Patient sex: M
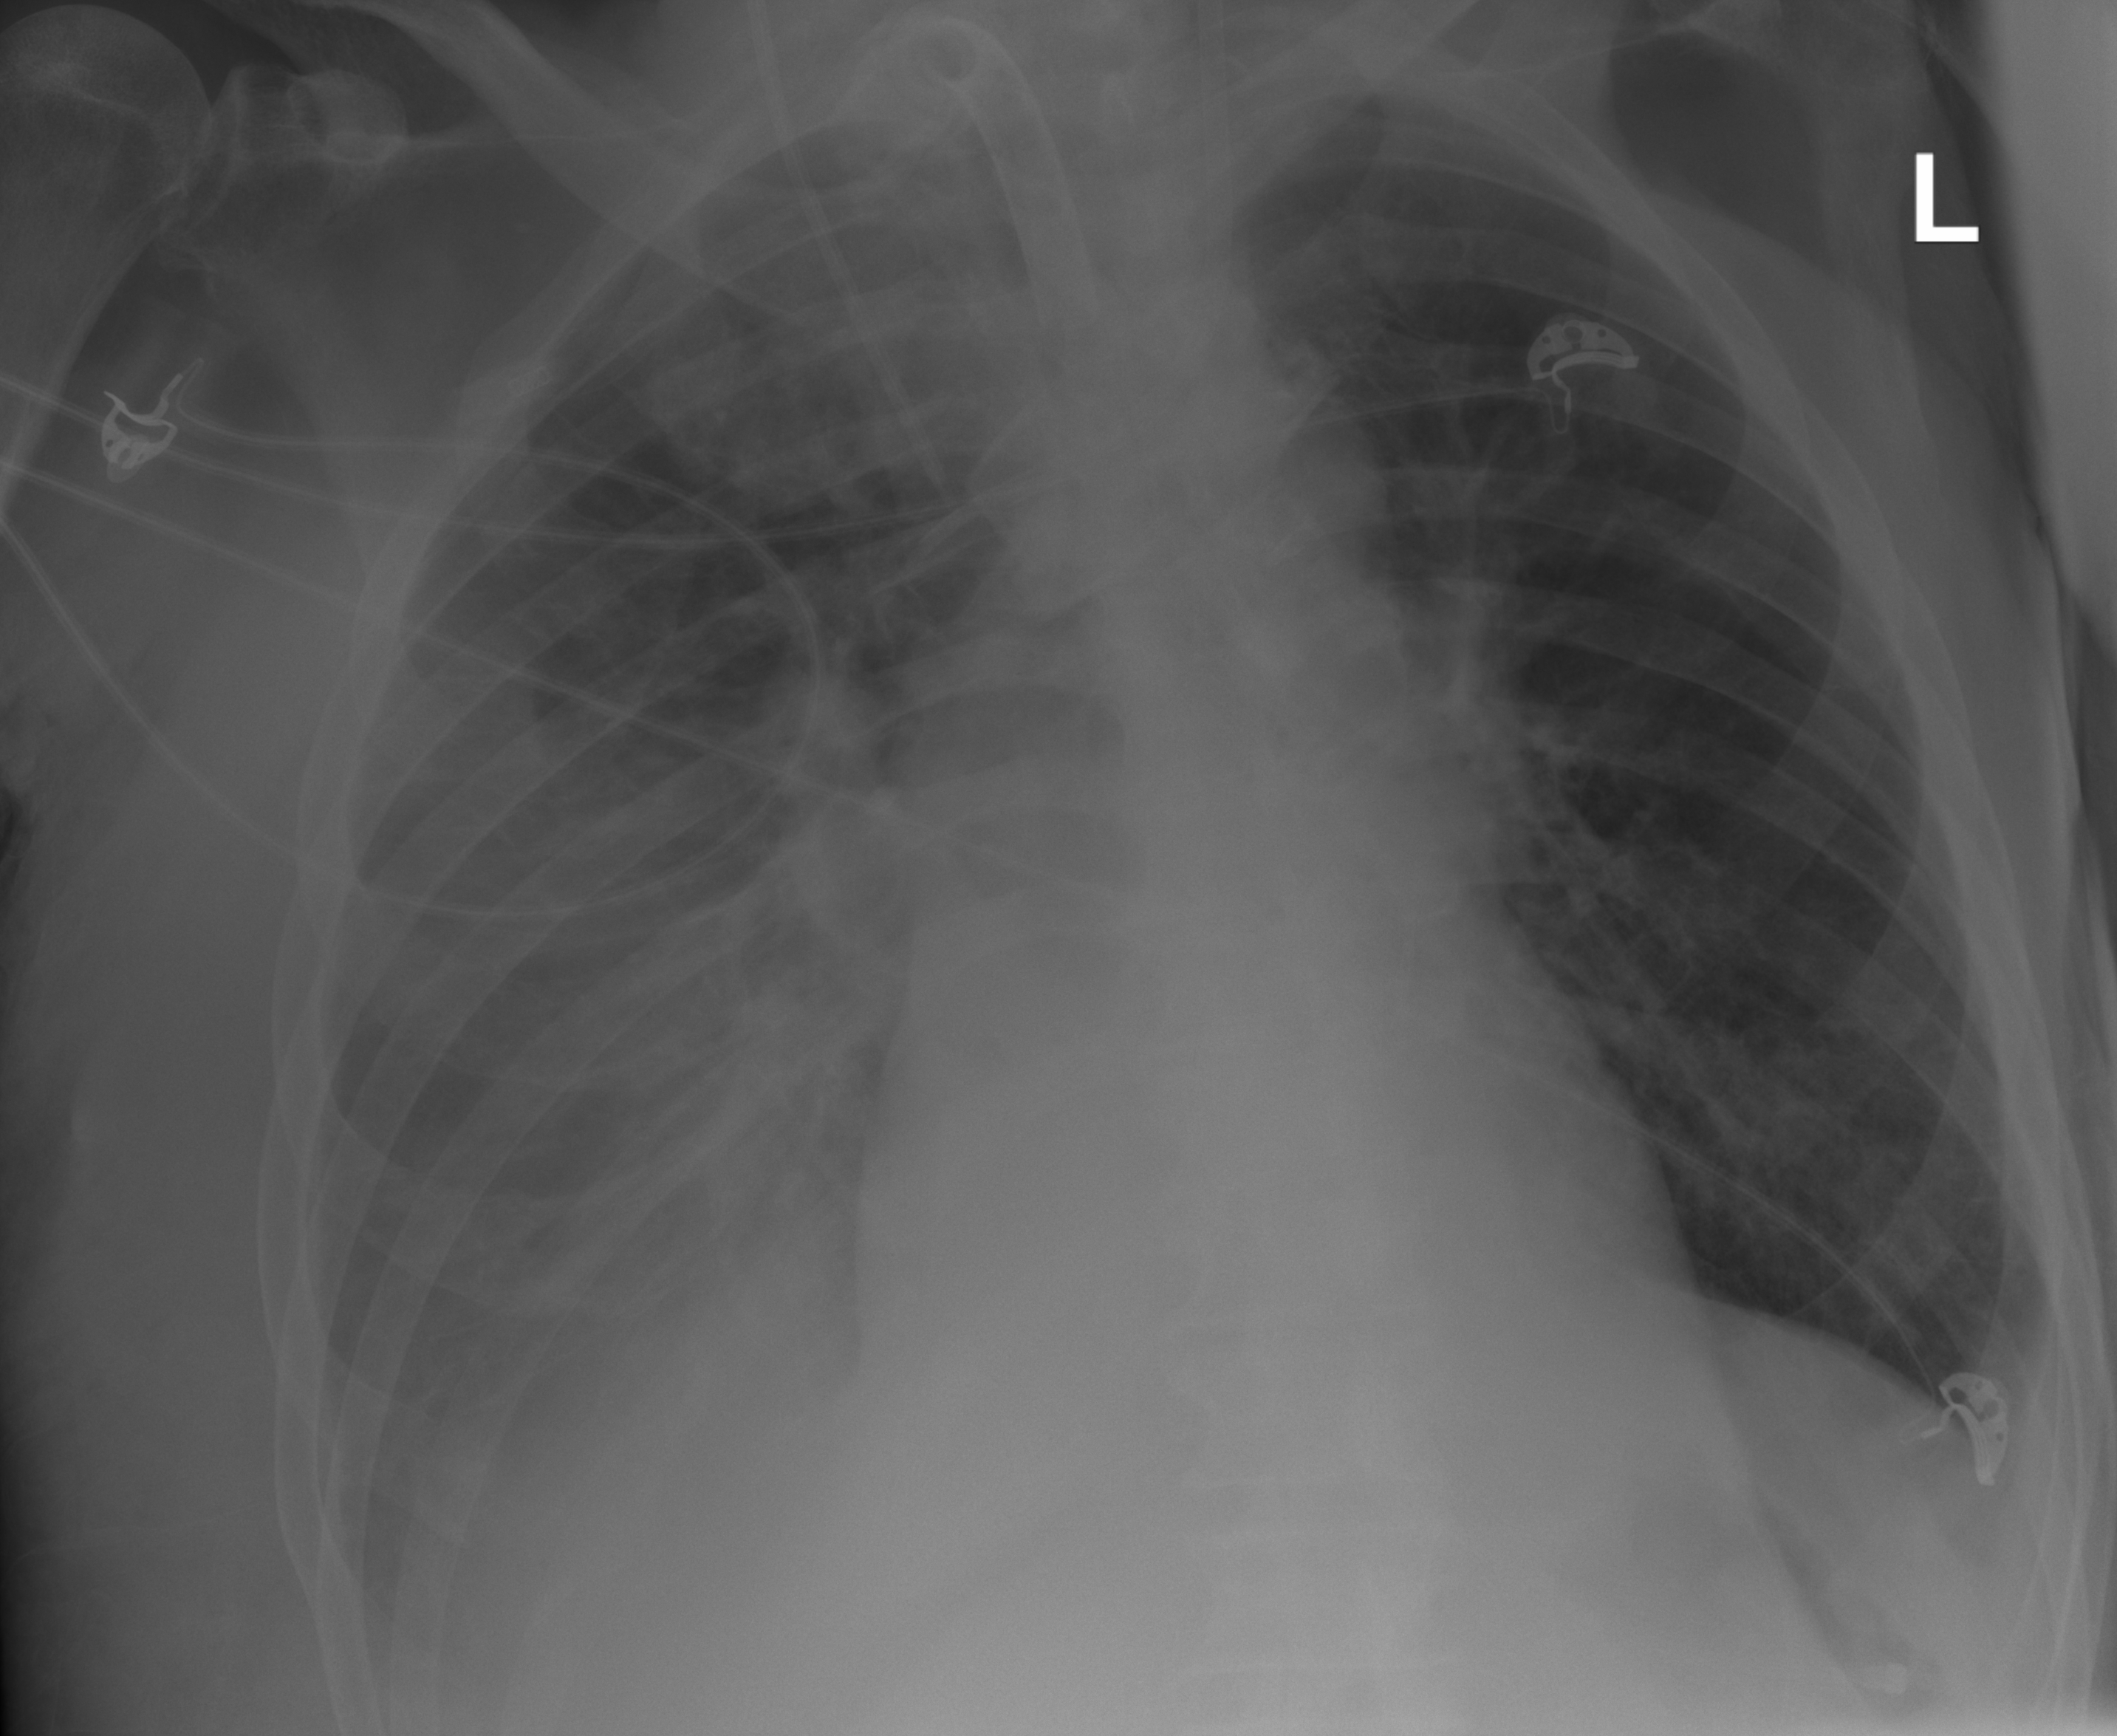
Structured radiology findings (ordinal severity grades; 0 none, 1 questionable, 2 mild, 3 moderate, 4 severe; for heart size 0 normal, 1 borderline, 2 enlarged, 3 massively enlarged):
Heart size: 2
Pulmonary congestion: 0
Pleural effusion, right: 2
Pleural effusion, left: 1
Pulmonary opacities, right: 2
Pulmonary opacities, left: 0
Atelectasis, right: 2
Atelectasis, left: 2